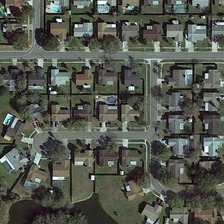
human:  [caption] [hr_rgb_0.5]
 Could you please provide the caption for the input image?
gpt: many buildings and many green trees are in a dense residential area .

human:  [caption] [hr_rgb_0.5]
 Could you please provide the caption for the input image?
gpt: many buildings and many green trees are in a dense residential area .

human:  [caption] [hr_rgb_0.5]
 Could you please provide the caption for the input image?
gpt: many buildings and many green trees are in a dense residential area .

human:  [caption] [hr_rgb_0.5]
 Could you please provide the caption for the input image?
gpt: many buildings and many green trees are in a dense residential area .

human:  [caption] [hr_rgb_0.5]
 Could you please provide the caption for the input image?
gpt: many buildings and many green trees are in a dense residential area .